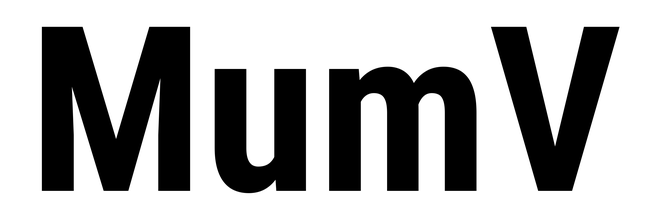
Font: Roboto_Condensed_Bold